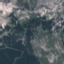
Land use / land cover class: HerbaceousVegetation